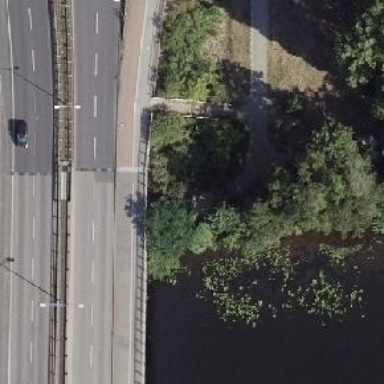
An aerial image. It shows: Concrete bridge with asphalt path for both cycling and walking.